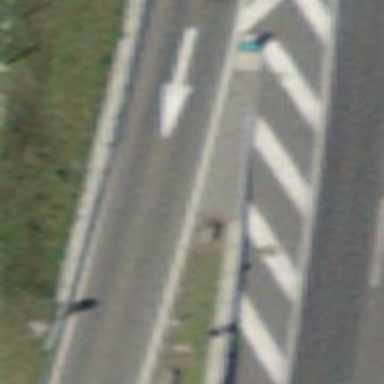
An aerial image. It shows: Motorway link.